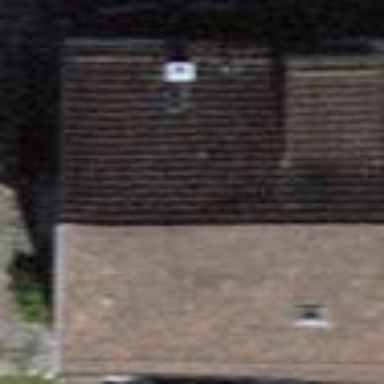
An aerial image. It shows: Building with tiled roof.